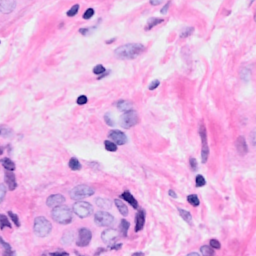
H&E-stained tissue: Breast